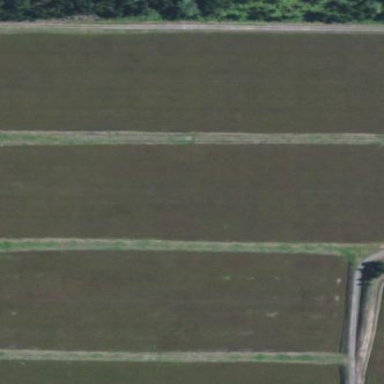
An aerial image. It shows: Farmland with cranberries as the crop.